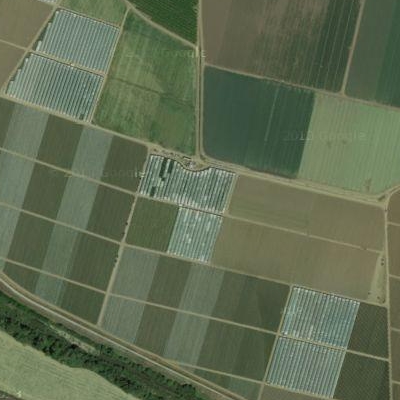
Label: bField